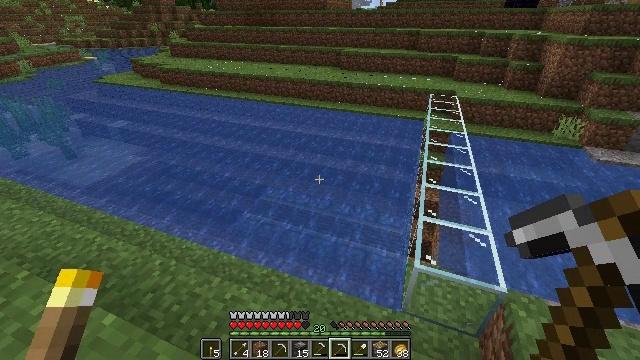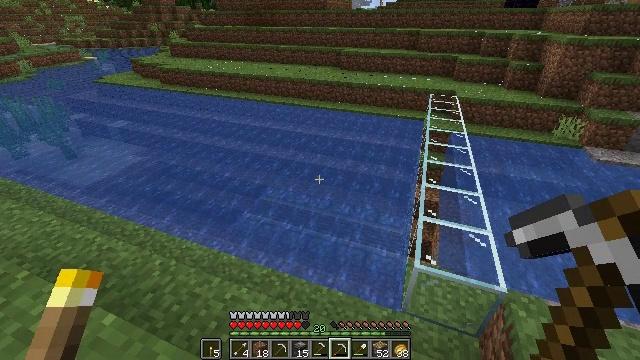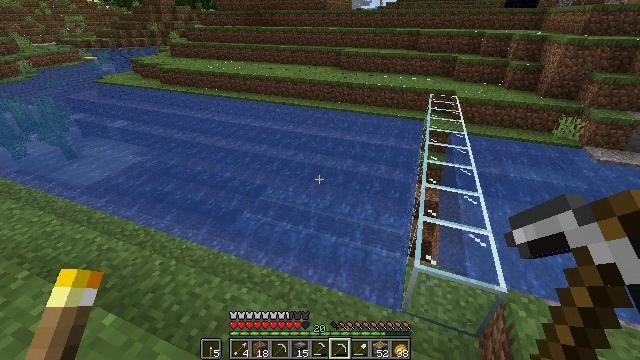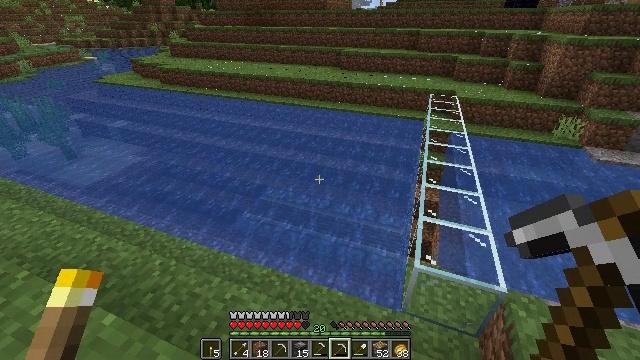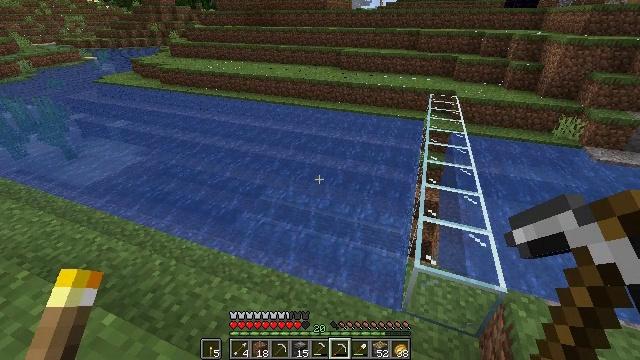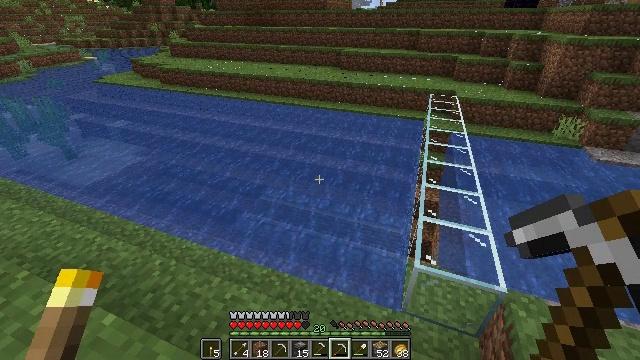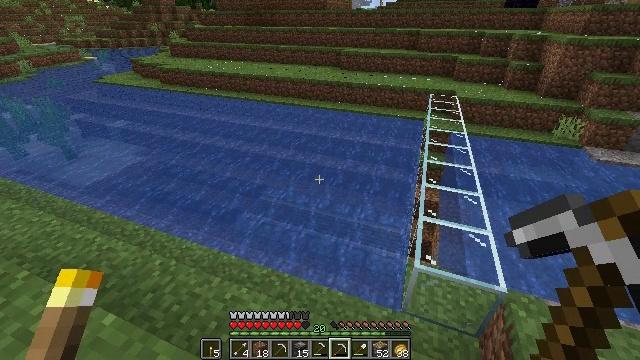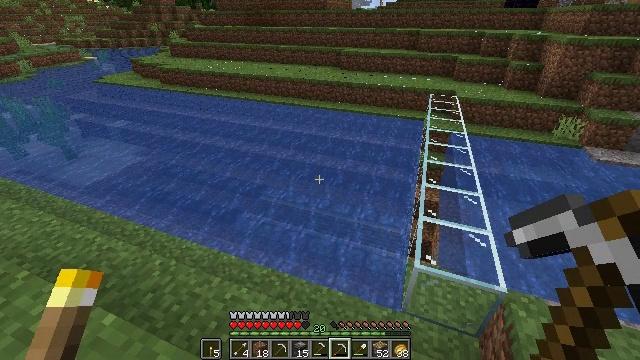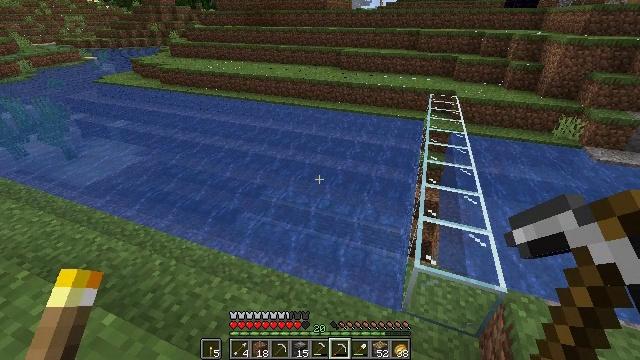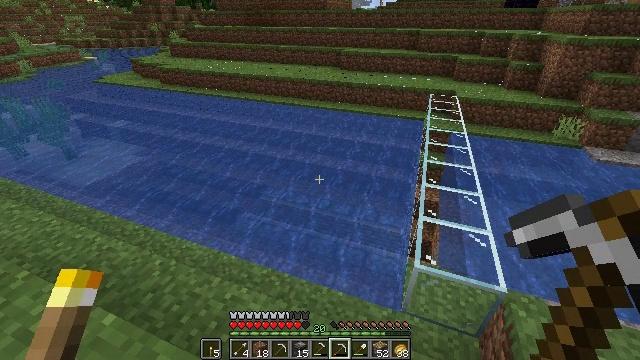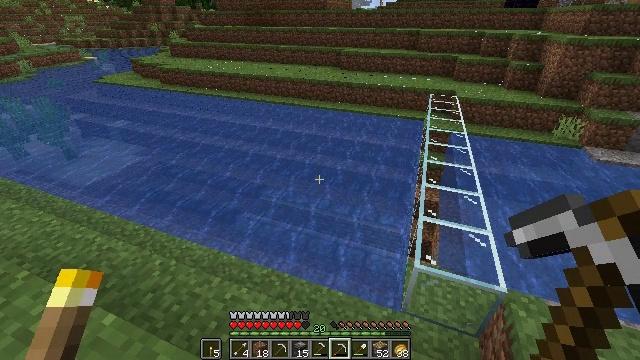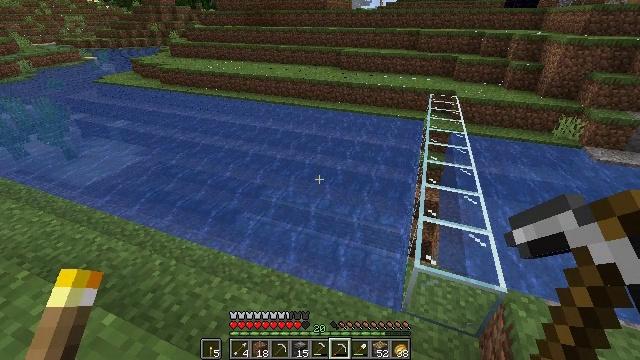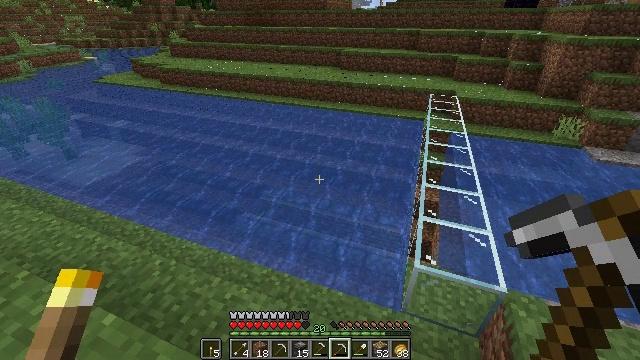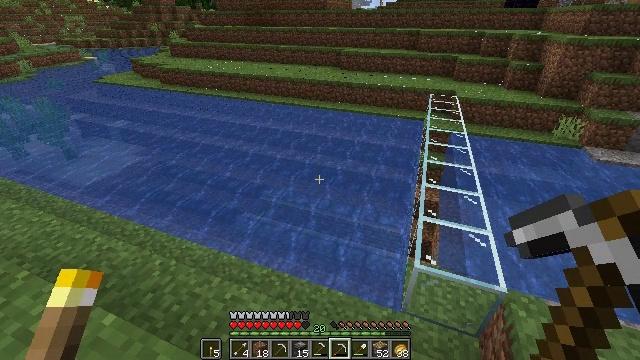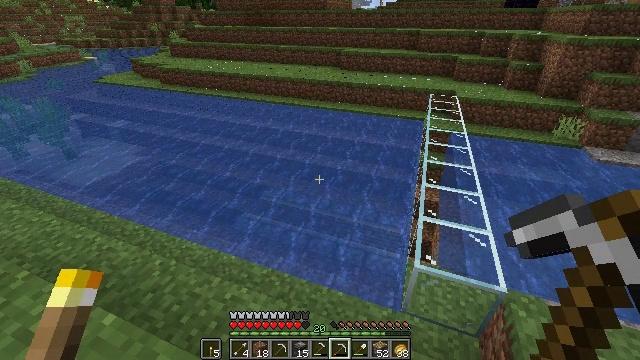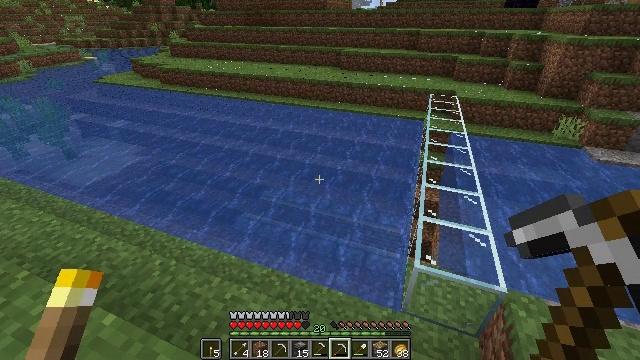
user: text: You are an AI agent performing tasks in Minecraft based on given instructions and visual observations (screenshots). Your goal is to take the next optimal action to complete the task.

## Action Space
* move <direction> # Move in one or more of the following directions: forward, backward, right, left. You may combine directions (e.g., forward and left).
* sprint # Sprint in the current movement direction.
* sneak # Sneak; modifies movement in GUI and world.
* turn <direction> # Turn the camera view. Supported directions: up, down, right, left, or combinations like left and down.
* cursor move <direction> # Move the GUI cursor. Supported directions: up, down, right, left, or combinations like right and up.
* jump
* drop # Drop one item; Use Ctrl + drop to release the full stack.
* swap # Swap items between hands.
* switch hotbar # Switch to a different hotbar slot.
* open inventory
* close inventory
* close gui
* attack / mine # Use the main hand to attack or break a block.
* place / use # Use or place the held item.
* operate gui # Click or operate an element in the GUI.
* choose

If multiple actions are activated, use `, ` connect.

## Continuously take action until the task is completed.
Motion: motion action
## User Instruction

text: Mine the piston from the build.
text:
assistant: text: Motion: no_op
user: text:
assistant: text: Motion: no_op
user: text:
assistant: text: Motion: no_op
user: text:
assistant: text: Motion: no_op
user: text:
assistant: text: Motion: no_op
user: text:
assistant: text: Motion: no_op
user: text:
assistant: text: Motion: no_op
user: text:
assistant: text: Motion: no_op
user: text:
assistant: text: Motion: no_op
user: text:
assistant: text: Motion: no_op
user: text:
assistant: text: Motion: no_op
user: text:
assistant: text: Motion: no_op
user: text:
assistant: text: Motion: no_op
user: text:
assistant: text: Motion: no_op
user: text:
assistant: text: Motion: no_op
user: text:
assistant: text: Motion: no_op
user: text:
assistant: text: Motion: no_op
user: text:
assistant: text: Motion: no_op
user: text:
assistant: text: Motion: no_op
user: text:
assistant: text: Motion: no_op
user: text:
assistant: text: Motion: no_op
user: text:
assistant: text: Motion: no_op
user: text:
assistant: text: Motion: no_op
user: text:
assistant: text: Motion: no_op
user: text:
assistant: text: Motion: no_op
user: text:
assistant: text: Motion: no_op
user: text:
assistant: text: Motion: no_op
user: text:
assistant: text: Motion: no_op
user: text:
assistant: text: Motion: no_op
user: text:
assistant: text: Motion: no_op